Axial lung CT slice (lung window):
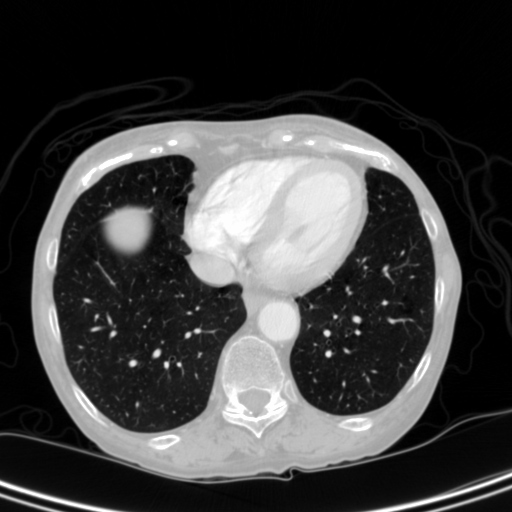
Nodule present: no